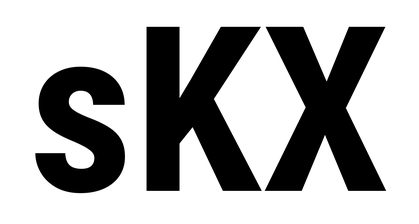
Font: Roboto_Condensed_Bold